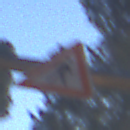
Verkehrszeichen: FussgaengerLinks
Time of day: MorningAfternoon
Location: Outdoor (Suburban)
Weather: Clear
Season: NotSpecified
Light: Natural